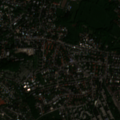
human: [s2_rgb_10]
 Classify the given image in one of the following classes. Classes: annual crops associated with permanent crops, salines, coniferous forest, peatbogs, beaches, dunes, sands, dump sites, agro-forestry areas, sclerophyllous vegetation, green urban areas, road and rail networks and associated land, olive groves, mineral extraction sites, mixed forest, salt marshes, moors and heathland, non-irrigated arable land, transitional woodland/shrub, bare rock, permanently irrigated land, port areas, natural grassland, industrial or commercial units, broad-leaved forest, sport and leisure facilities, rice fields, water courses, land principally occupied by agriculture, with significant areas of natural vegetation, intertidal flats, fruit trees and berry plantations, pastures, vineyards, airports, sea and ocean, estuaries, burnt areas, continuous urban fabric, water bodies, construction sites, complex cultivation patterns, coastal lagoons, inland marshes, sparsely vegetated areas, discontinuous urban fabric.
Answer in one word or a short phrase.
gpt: discontinuous urban fabric, green urban areas